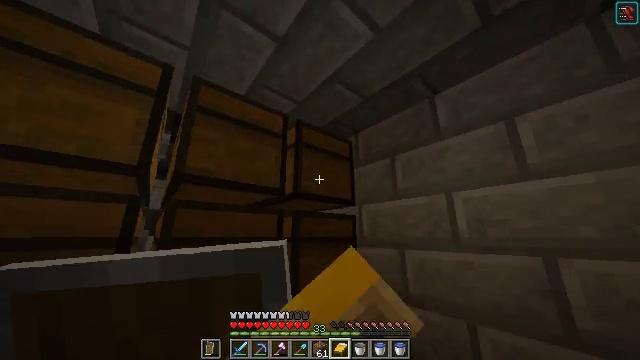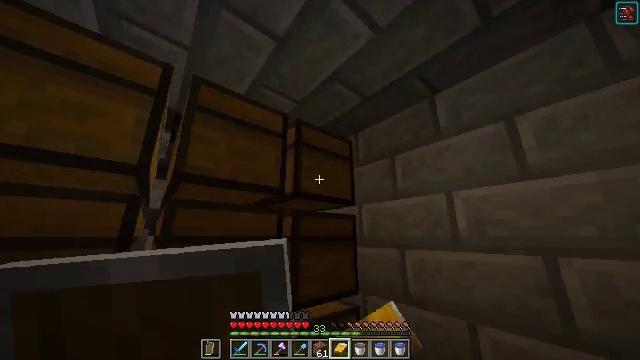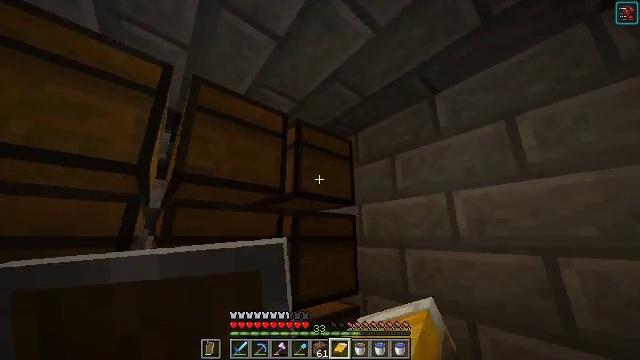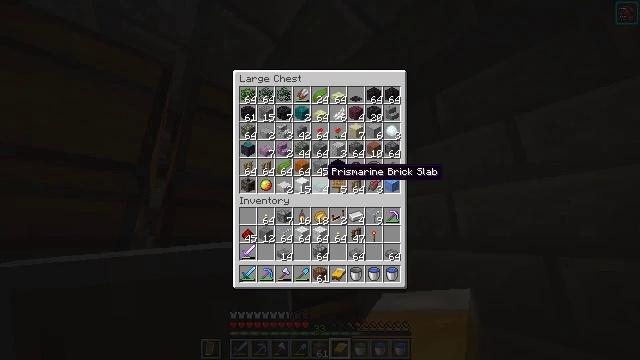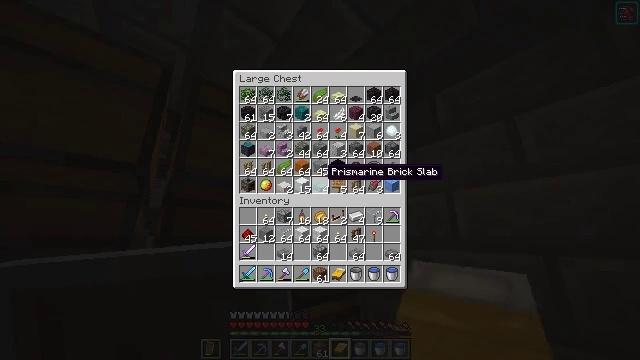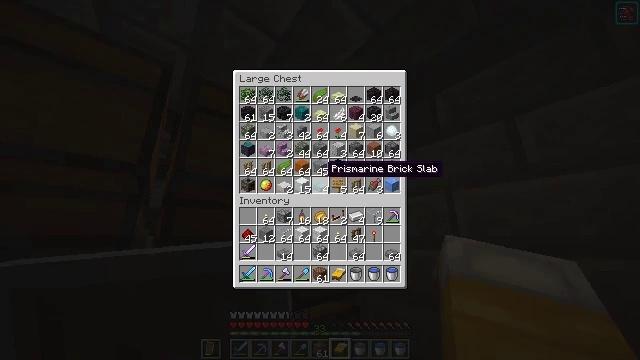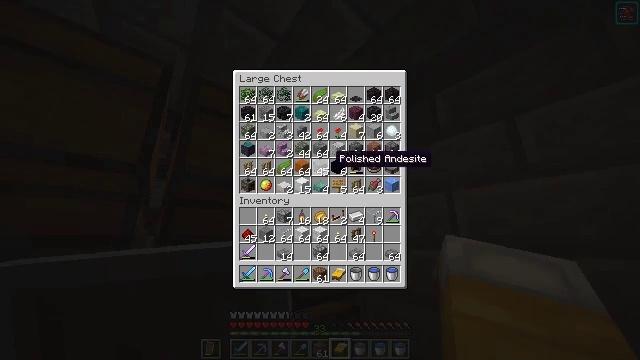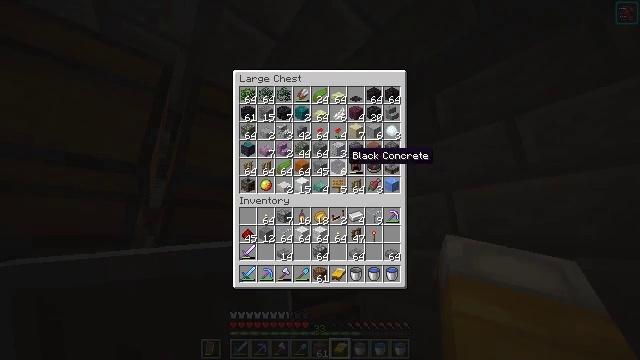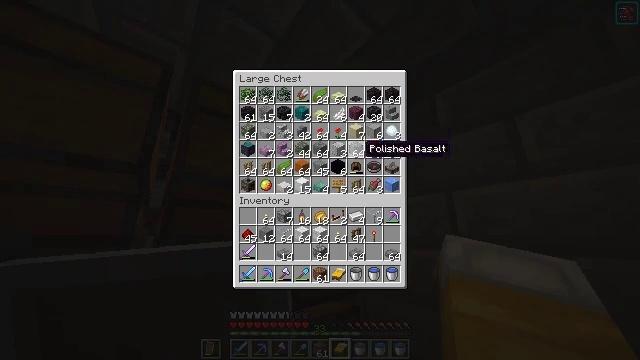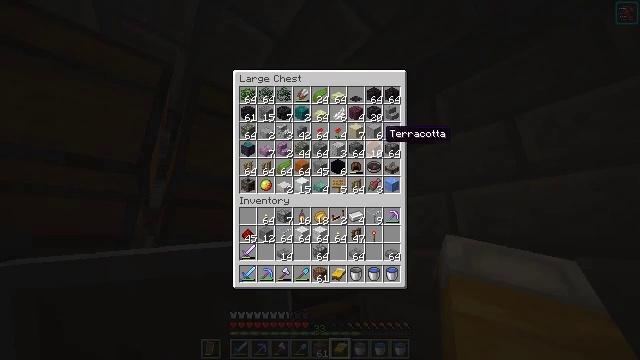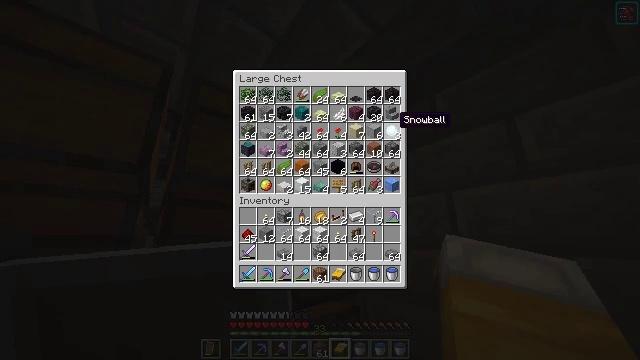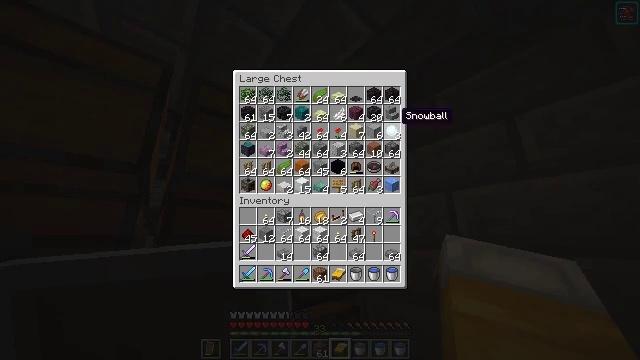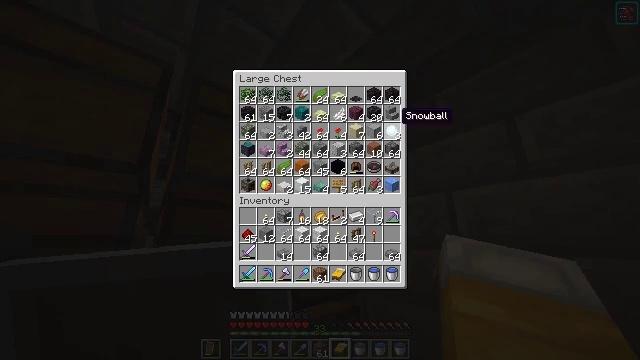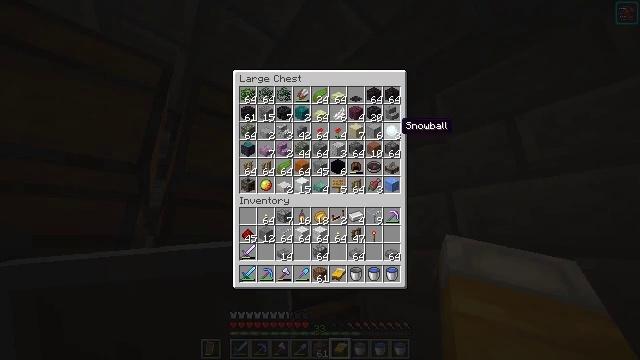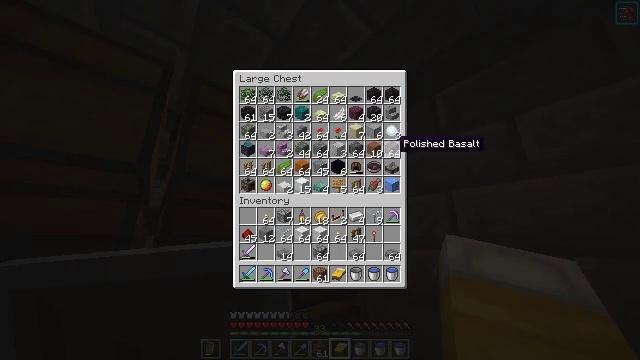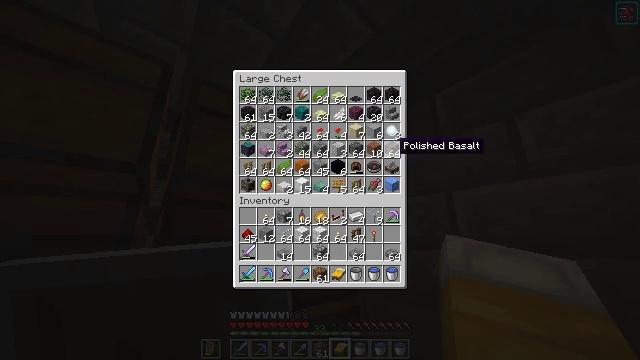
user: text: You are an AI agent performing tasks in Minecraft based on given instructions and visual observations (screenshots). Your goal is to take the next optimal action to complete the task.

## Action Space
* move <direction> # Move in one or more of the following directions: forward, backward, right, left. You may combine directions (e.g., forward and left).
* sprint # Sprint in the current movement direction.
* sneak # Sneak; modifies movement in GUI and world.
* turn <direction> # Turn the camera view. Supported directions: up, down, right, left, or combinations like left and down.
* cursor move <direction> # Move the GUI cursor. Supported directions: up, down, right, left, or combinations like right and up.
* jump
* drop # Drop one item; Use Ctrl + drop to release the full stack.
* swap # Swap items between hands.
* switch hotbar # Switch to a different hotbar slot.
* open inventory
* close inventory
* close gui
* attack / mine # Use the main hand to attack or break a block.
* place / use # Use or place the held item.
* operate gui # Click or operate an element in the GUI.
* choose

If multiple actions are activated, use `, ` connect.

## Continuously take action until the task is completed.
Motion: motion action
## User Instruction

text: Convert a red tulip into red dye in crafting.
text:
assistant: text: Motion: no_op
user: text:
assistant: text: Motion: no_op
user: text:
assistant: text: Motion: no_op
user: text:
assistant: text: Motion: no_op
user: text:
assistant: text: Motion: no_op
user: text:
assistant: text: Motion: cursor move right and up
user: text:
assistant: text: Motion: cursor move right
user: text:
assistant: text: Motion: cursor move right
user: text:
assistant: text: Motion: cursor move right and up
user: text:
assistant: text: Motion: cursor move right and up
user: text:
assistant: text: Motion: no_op
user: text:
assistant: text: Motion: no_op
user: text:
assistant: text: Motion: cursor move down
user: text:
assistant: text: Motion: cursor move down
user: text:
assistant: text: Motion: no_op
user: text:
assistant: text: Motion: no_op
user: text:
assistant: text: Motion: cursor move up
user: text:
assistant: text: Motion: no_op
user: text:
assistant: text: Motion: no_op
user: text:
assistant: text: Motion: no_op
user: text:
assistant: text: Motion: no_op
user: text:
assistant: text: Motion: no_op
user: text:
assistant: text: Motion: no_op
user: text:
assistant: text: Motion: no_op
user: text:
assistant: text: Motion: no_op
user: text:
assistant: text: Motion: no_op
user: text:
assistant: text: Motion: no_op
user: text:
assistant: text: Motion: no_op
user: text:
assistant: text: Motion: close inventory
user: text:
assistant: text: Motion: close inventory